Question:
I'm trying to build eclipse source that has a lot of projects. I found that some of the projects show ">" mark. What is this for?
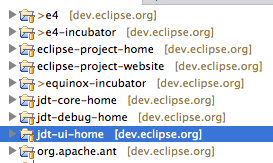
Answer: '>' means it is dirty.
As it says in in <URL>
> Versions 1.7.0 and later of git contain an <URL> in the behavior of git submodule.
, whereas previously it would only be the case if HEAD in the submodule pointed to the wrong commit.
Here is some extra information on what each of the icons mean: